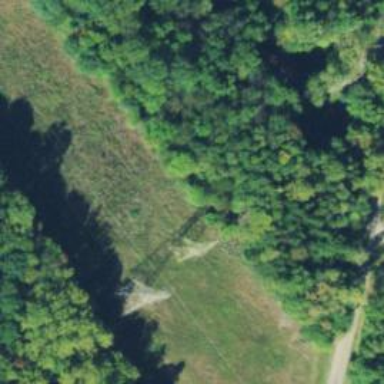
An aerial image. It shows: Lattice structure tower.